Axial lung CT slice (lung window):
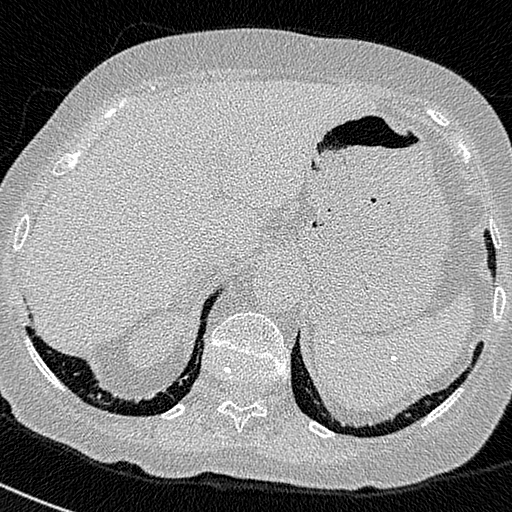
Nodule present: no